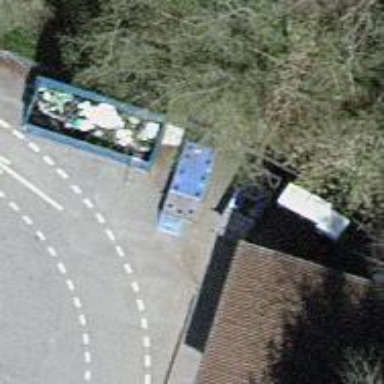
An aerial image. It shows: Recycling container in the area designated for recycling.